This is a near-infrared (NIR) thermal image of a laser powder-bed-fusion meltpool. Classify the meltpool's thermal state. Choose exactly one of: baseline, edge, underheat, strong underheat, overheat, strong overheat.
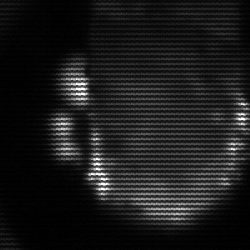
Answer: baseline